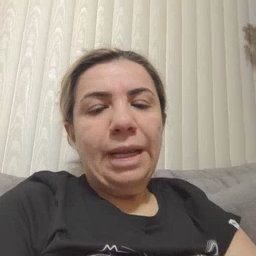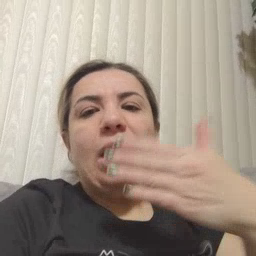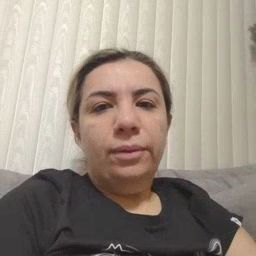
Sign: thankyou